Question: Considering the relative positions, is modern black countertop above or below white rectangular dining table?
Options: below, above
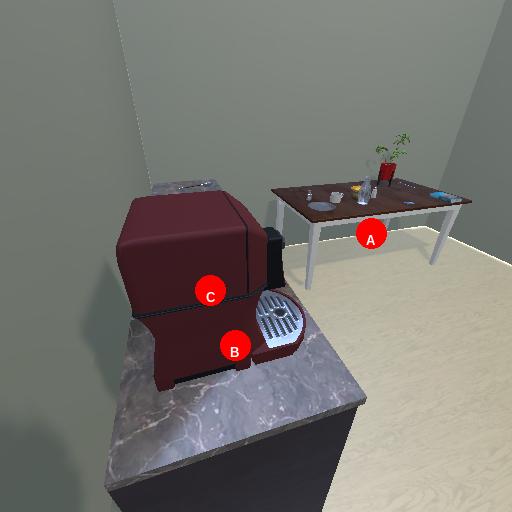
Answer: below